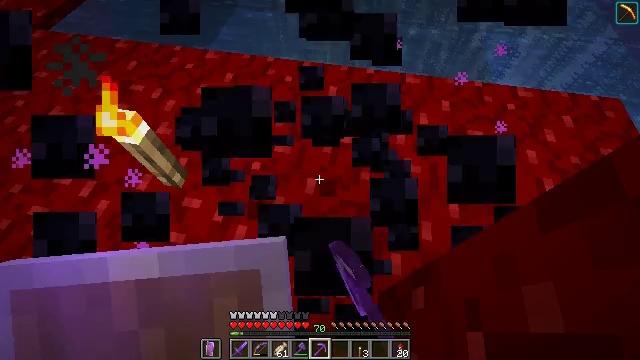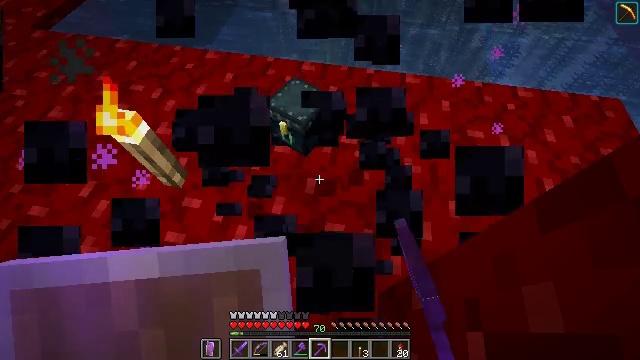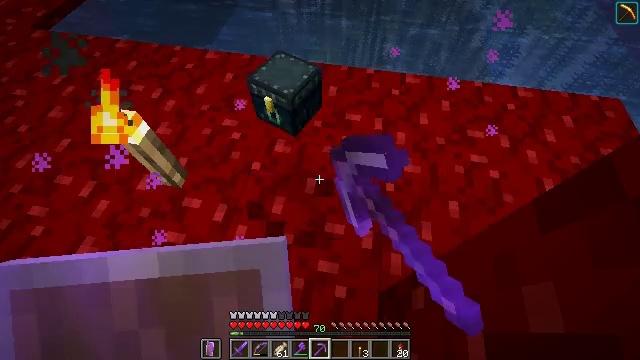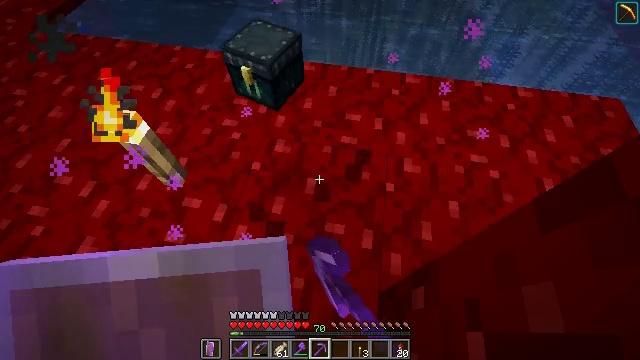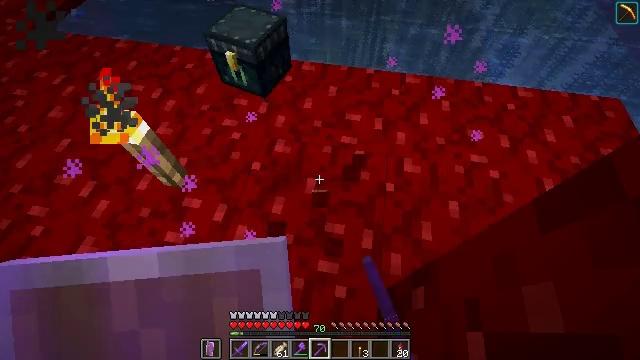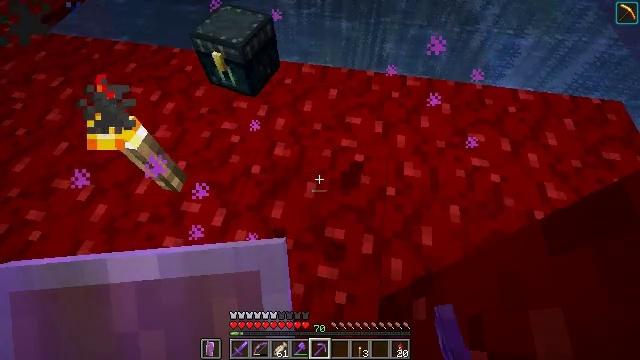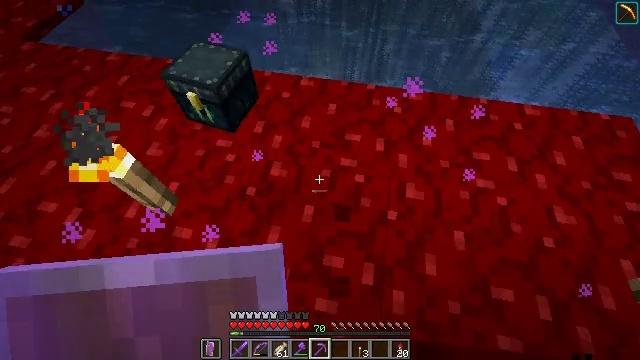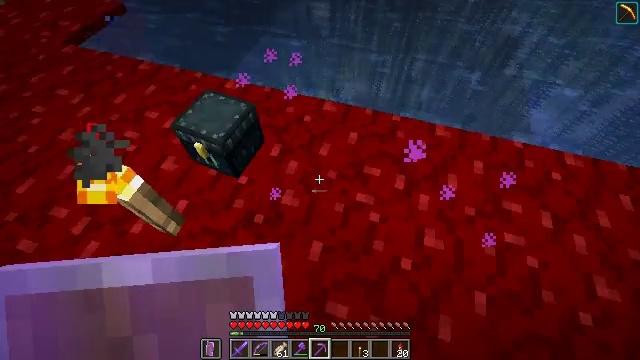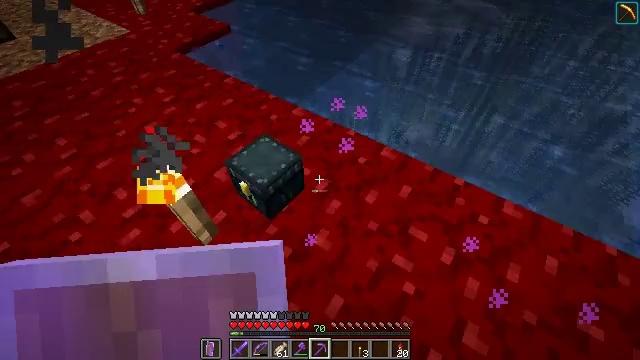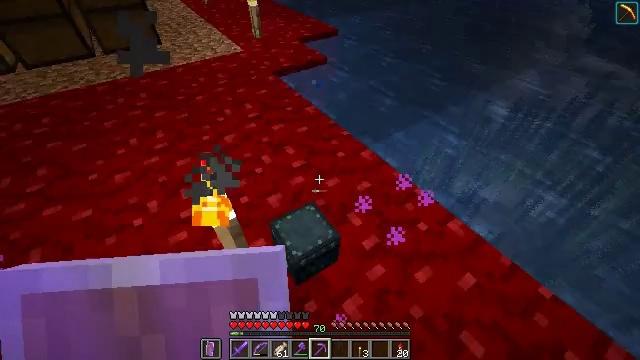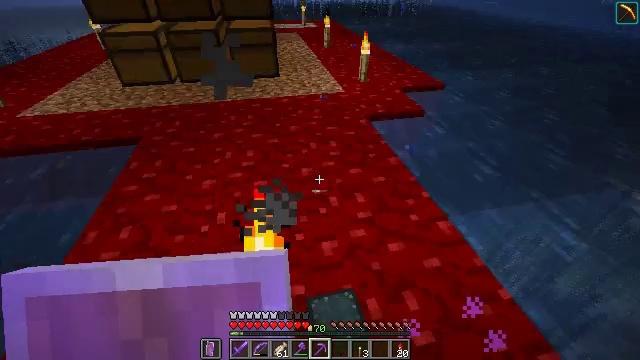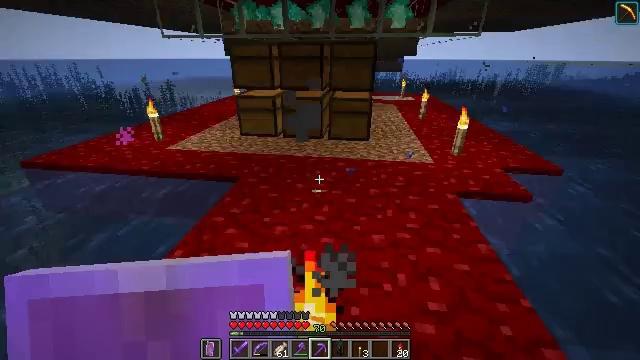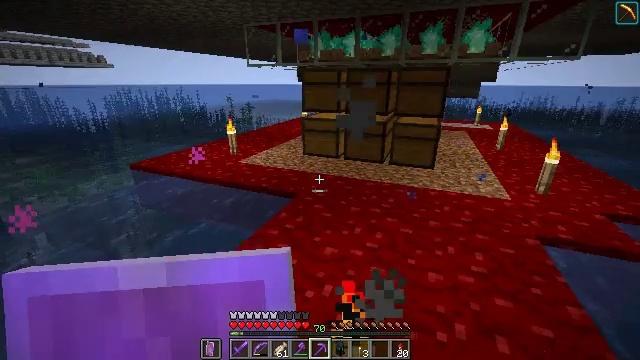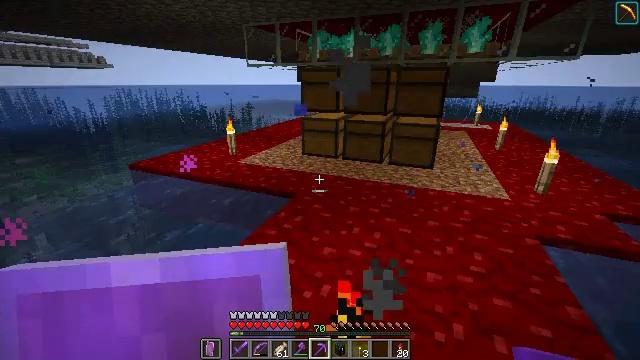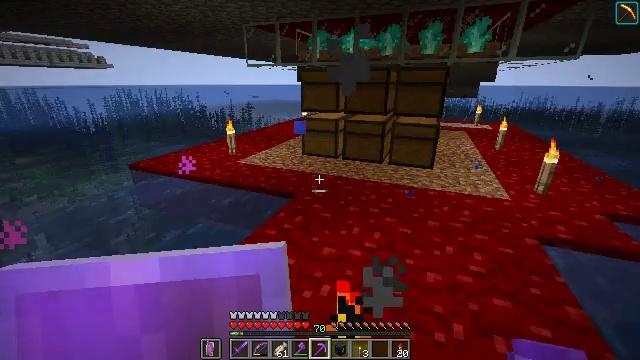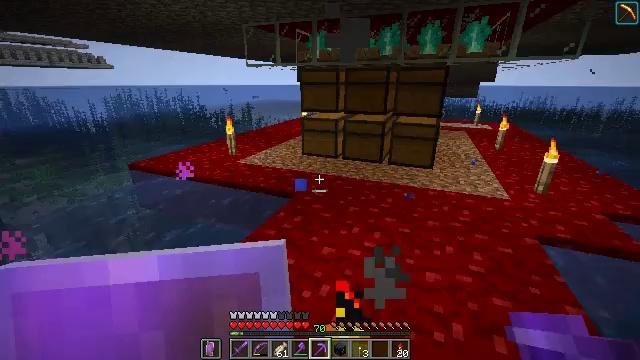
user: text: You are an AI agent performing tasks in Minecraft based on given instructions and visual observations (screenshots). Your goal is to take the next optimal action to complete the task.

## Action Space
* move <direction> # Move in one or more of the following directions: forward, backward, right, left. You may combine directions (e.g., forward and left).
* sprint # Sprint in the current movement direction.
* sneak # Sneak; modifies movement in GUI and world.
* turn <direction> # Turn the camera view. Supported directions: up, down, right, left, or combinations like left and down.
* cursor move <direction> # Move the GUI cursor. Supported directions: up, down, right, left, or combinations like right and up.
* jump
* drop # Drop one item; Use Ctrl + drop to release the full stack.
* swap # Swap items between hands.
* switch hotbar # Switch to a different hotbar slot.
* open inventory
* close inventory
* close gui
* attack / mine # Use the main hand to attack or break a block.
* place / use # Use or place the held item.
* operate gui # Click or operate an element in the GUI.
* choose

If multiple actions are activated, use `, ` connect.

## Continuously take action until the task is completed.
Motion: motion action
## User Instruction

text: craft item air
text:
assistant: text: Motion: attack / mine
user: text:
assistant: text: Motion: attack / mine
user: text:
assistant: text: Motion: attack / mine
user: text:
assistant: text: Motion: no_op
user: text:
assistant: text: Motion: move forward
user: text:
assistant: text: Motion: move forward
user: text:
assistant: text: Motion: move forward, turn left and up
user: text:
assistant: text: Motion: move forward, turn left and up
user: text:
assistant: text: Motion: move forward, turn left and up
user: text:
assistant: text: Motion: turn left and up
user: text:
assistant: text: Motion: turn left and up
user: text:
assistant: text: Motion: turn left and up
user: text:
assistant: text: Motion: no_op
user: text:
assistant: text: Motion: no_op
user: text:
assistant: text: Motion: no_op
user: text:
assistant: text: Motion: no_op
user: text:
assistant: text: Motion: no_op
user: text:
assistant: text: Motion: turn right and up
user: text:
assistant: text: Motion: move forward
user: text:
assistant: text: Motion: move forward
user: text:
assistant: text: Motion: move forward, turn right and up
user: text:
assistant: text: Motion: move forward, turn up
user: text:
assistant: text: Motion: move forward
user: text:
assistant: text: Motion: move forward
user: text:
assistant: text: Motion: move forward, turn right and up
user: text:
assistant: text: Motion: move forward
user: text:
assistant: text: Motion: move forward
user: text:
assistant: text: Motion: move forward
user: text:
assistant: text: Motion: move forward
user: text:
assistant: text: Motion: move forward